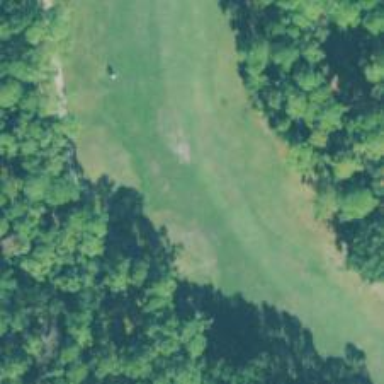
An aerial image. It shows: Golf hole.